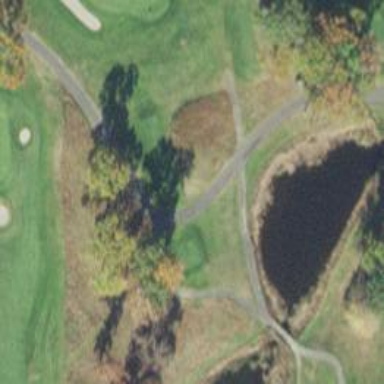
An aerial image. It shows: Golf tee.